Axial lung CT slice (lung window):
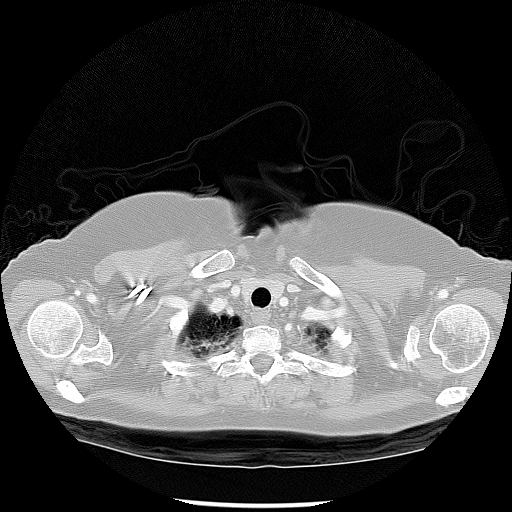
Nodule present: no